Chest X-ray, PA view. Patient: 60 years old, sex F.
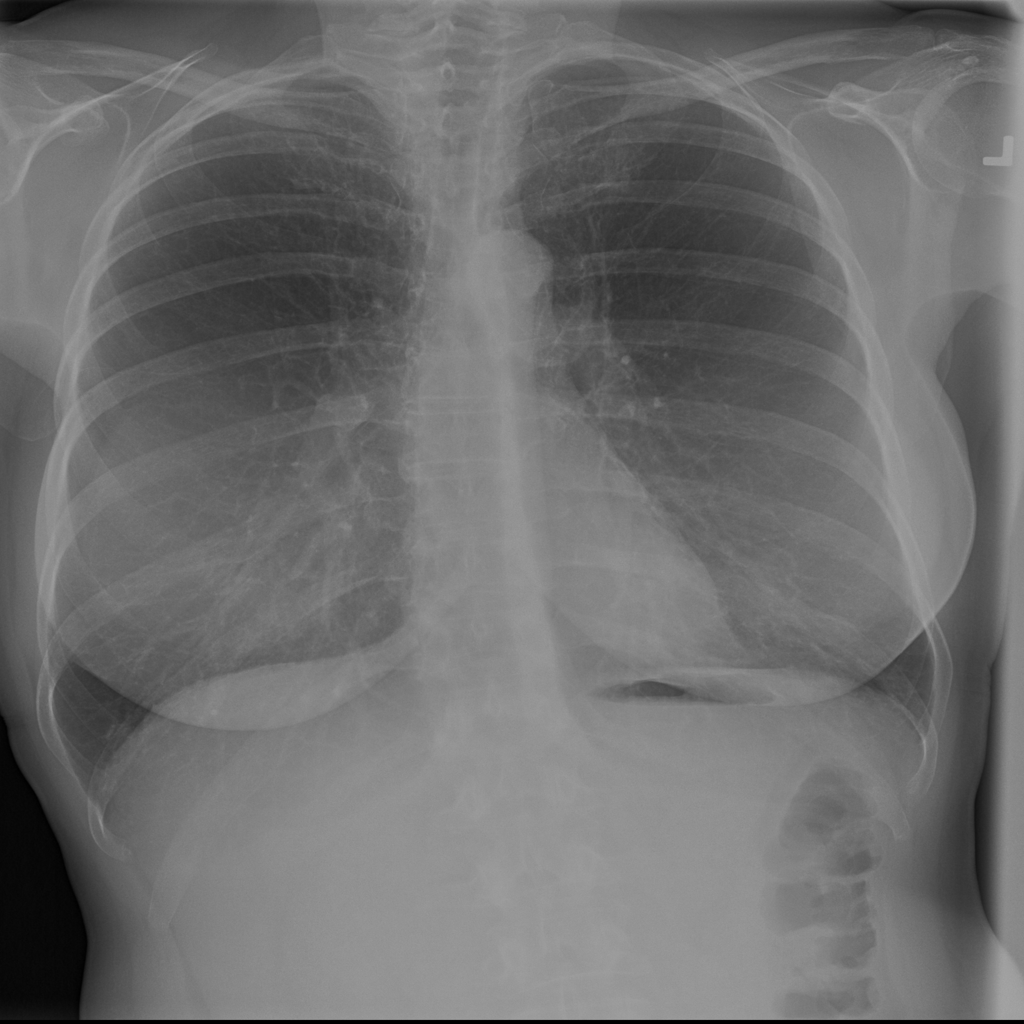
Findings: No Finding